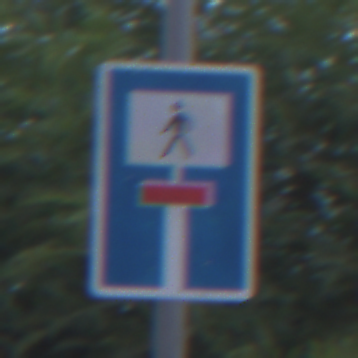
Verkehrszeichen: SackgasseFussgaengerDurchlaessig
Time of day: SunriseSunset
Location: Outdoor (Urban)
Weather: PartlyCloudy
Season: NotSpecified
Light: Natural